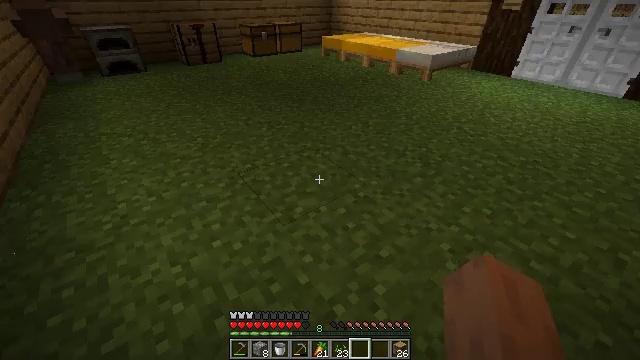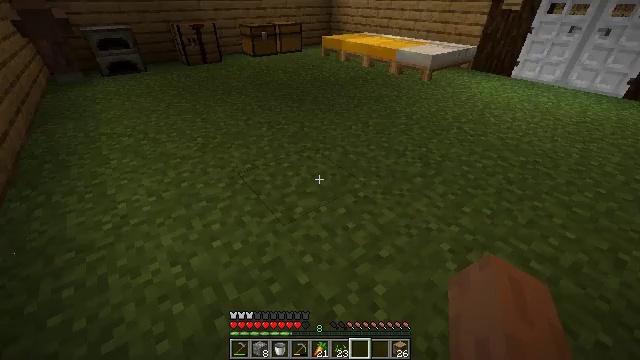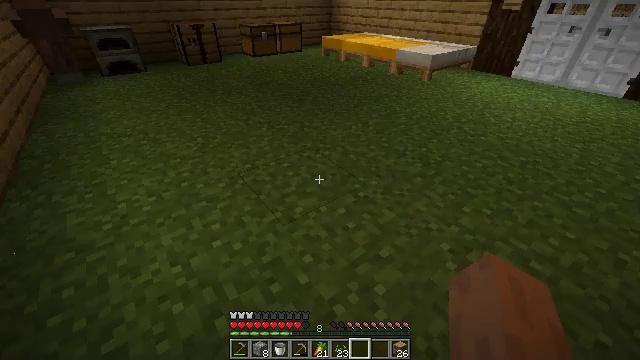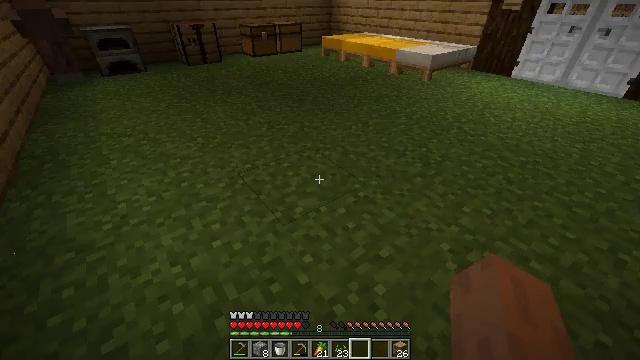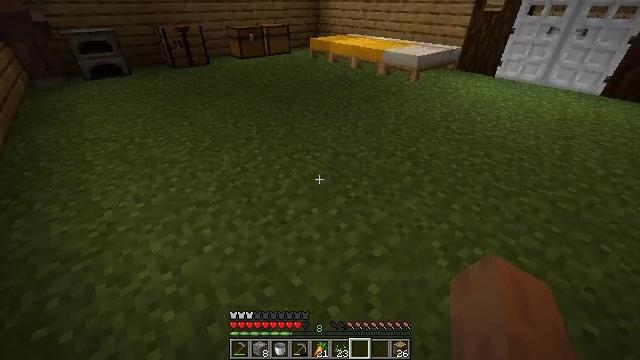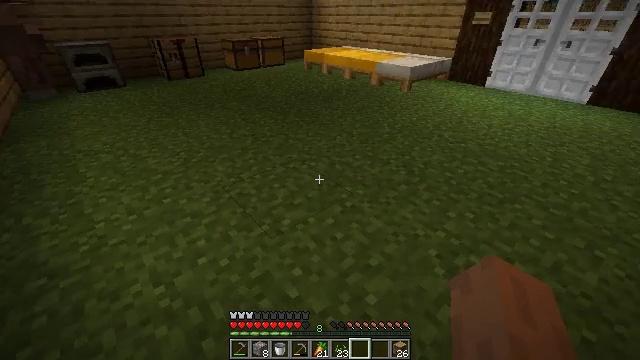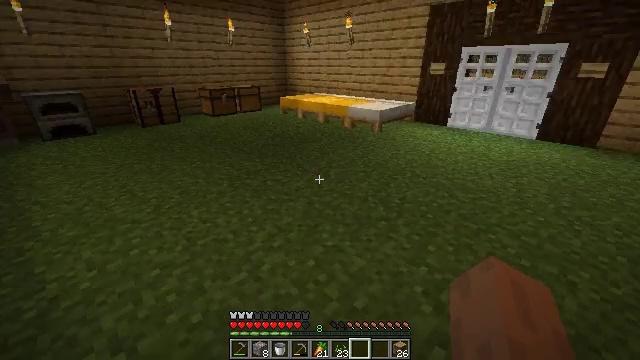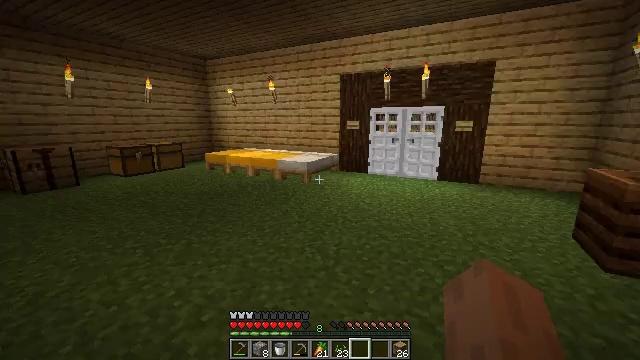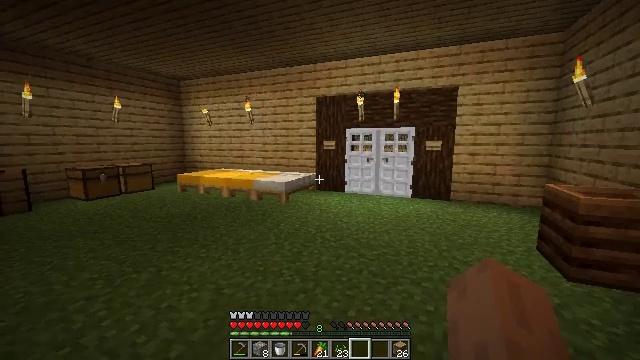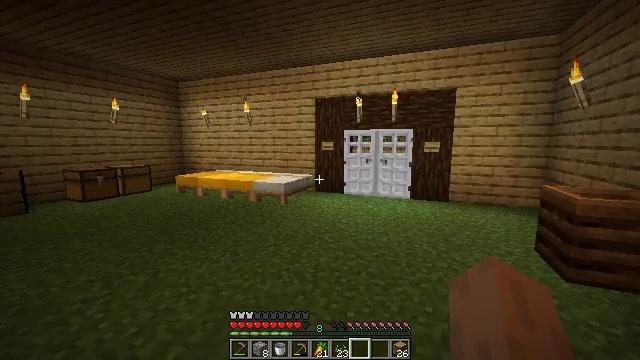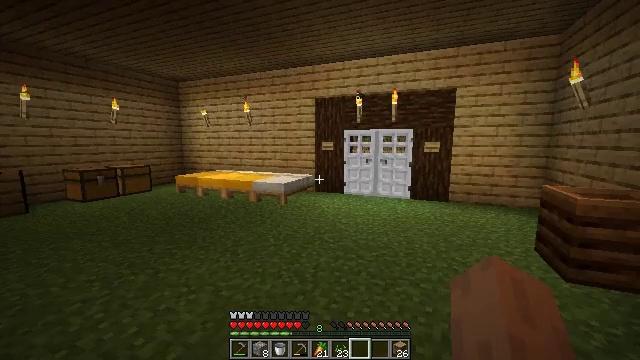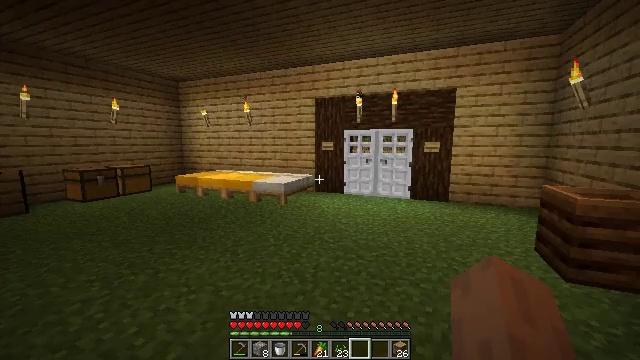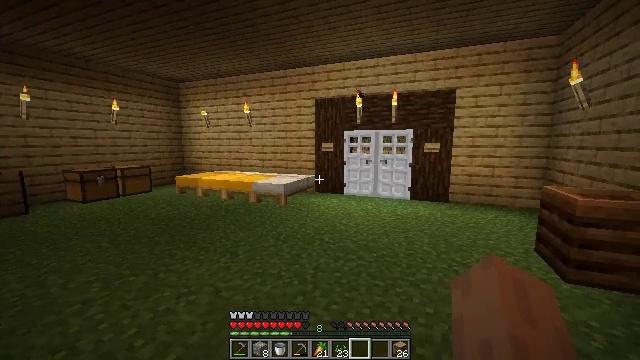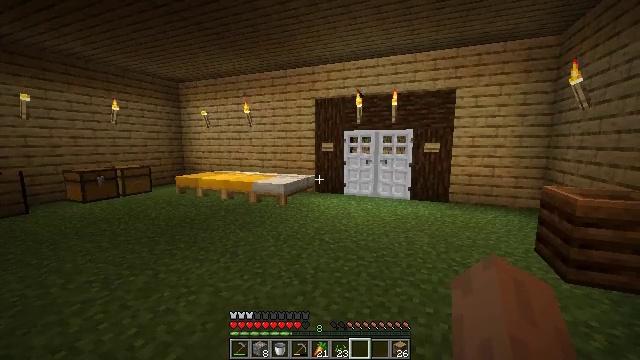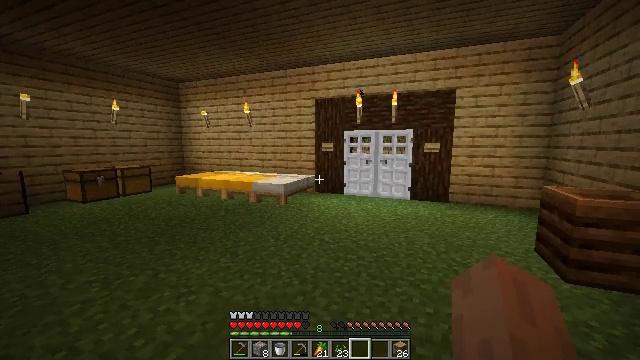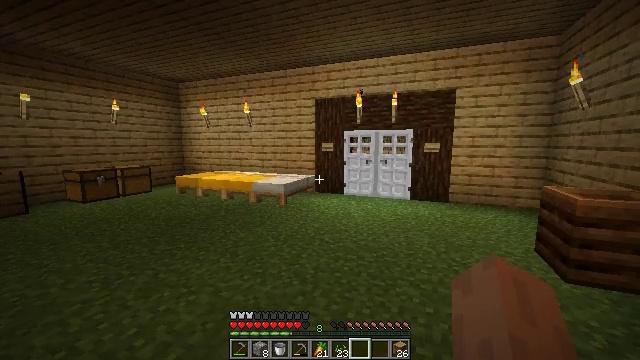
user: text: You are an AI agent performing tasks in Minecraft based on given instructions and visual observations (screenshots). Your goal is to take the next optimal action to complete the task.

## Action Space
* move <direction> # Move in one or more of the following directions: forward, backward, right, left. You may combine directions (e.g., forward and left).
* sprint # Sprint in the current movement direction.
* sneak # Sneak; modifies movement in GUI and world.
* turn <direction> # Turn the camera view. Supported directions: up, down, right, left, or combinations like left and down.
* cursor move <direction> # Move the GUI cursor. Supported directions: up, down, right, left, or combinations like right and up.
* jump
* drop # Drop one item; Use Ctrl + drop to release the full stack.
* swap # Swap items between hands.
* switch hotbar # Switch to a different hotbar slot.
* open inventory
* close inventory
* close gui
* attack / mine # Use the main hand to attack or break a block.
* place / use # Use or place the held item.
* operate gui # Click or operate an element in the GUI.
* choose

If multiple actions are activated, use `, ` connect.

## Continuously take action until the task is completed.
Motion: motion action
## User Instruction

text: Attack the bookshelf to recycle it.
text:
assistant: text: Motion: no_op
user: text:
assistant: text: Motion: no_op
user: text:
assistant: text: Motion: no_op
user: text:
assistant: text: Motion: turn right
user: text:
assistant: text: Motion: turn right and up
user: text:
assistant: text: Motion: turn right and up
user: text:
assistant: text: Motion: turn right and up
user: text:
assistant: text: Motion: turn right and up
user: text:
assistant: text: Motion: no_op
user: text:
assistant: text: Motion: no_op
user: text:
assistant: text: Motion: no_op
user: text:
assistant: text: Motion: no_op
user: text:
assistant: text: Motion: no_op
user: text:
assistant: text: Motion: no_op
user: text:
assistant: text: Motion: no_op
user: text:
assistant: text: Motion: no_op
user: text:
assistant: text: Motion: no_op
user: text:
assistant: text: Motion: no_op
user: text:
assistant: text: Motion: no_op
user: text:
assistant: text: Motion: no_op
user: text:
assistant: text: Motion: no_op
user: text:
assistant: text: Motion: no_op
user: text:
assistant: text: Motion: no_op
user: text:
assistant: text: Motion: turn left
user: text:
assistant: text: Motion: turn left
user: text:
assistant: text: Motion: turn left
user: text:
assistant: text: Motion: turn left
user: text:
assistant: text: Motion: turn left
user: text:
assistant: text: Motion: turn left
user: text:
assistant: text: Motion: no_op